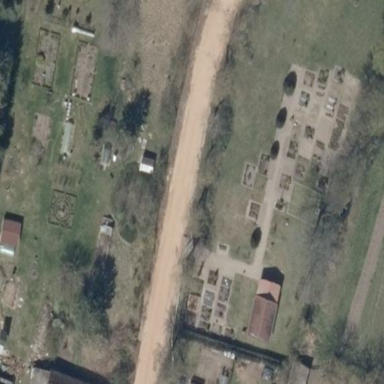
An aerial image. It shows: Grave yard.